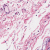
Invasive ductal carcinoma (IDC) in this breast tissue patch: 1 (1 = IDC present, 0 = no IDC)